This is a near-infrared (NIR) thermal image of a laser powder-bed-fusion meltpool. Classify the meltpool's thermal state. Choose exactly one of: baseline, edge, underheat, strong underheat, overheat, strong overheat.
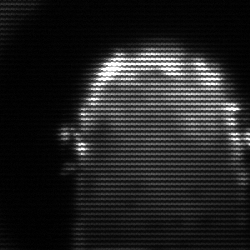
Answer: baseline